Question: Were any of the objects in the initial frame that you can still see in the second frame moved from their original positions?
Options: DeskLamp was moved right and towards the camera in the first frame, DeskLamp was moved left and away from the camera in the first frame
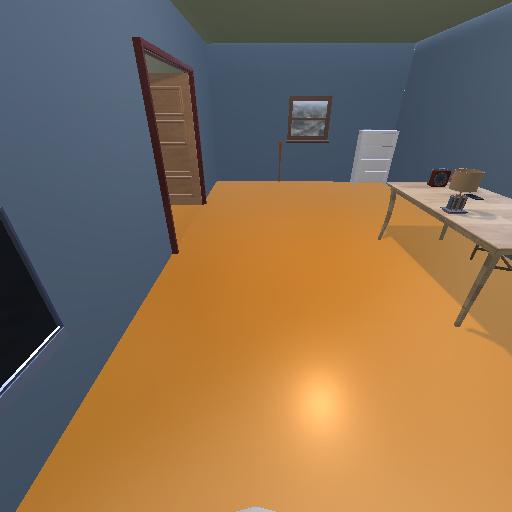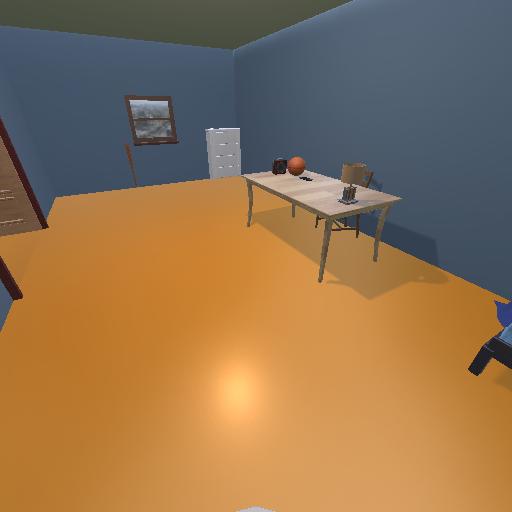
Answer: DeskLamp was moved right and towards the camera in the first frame